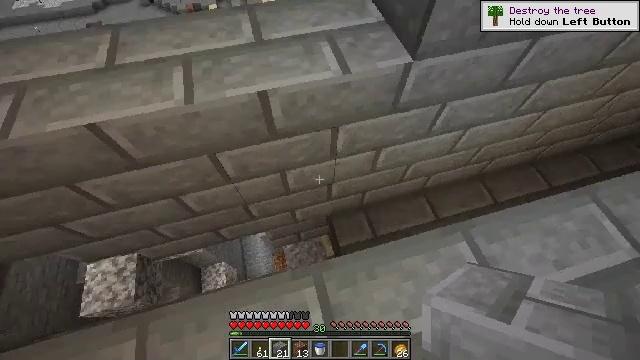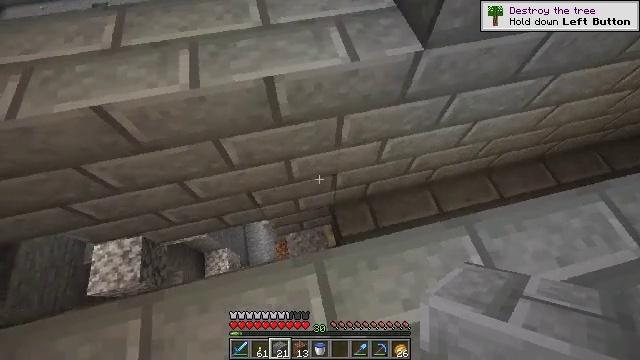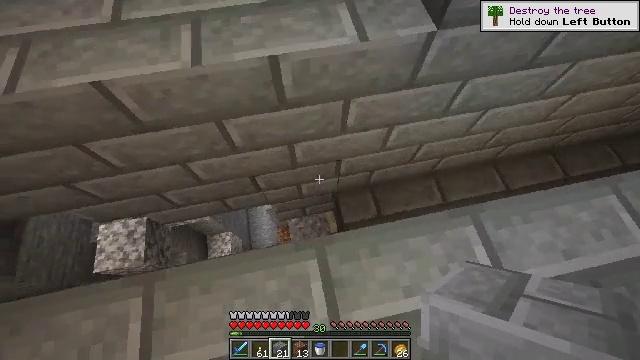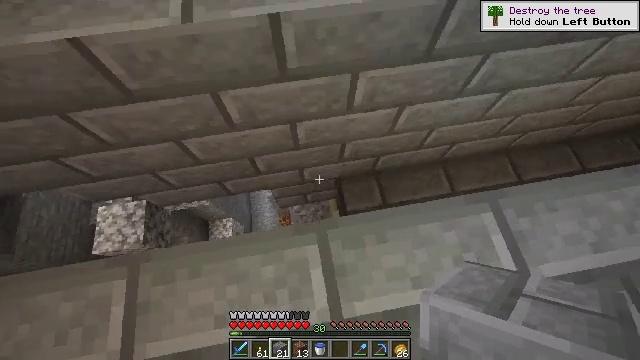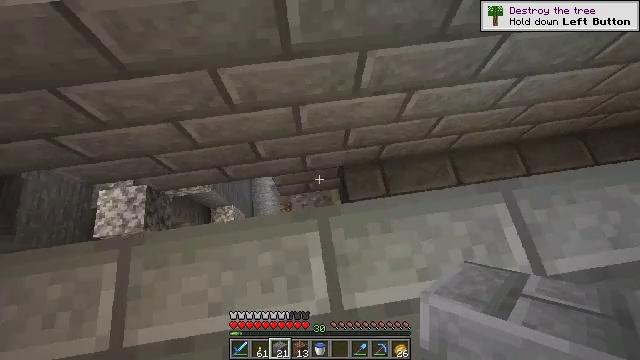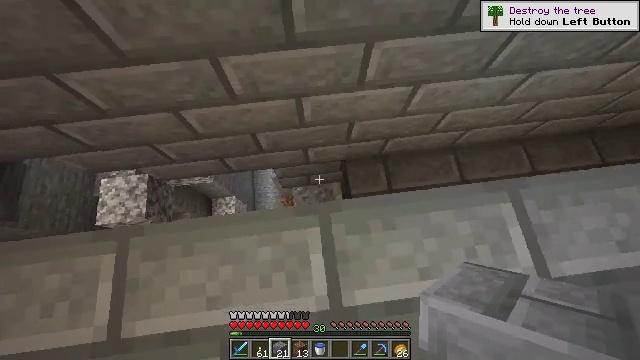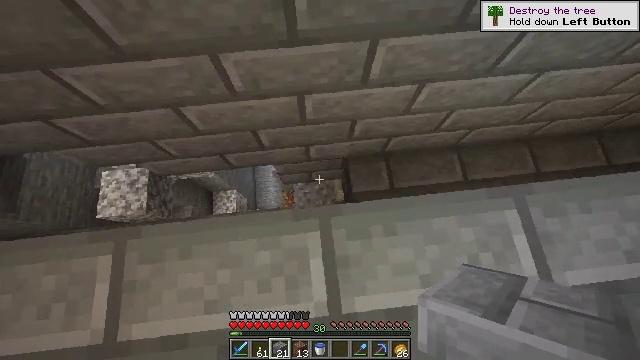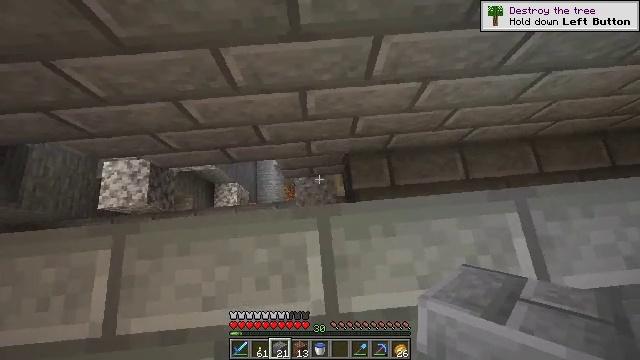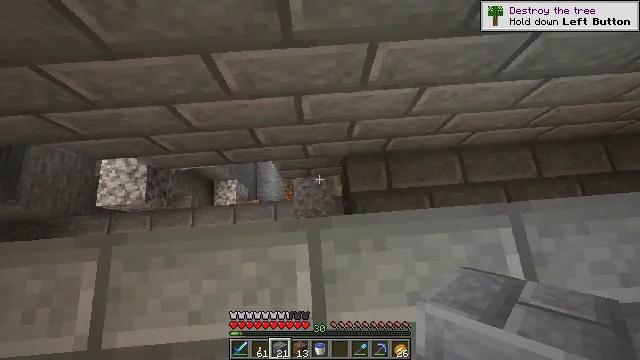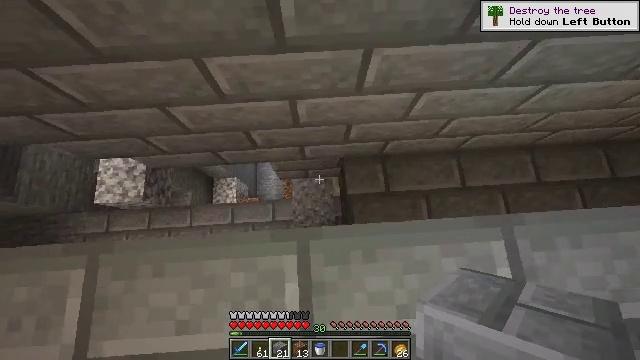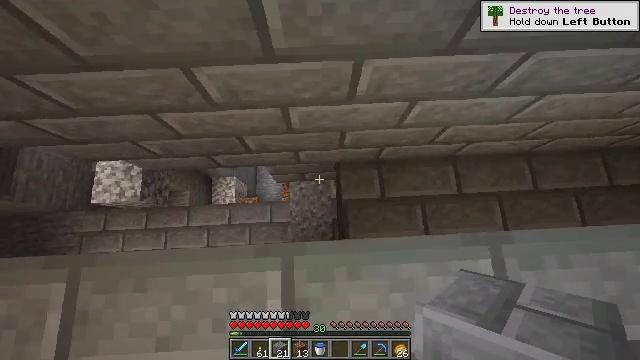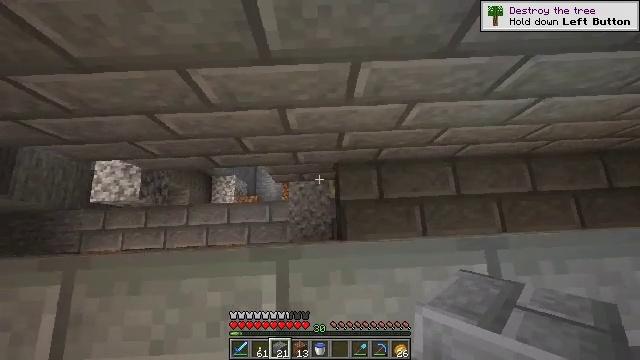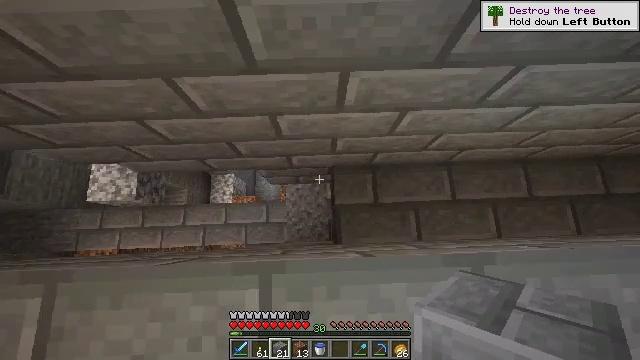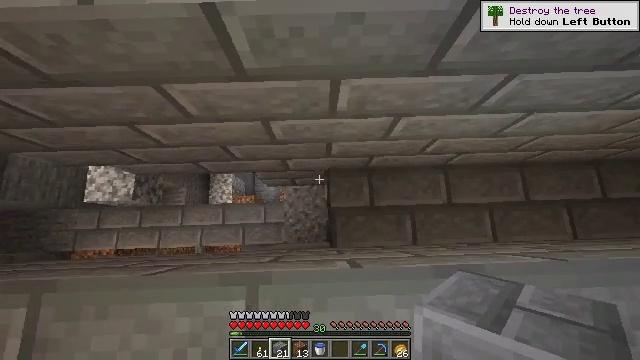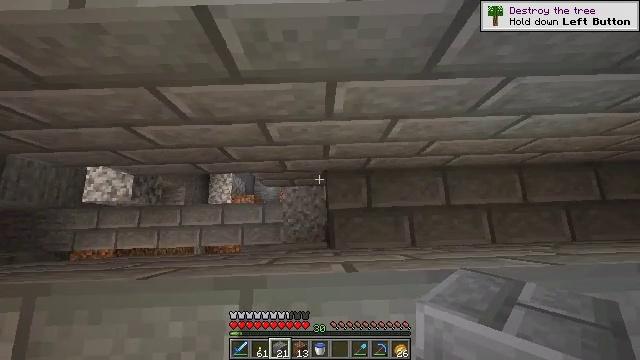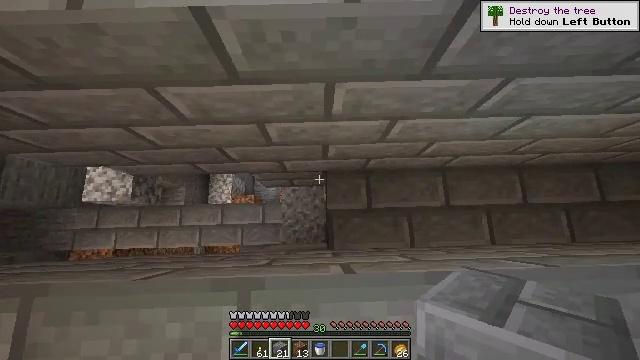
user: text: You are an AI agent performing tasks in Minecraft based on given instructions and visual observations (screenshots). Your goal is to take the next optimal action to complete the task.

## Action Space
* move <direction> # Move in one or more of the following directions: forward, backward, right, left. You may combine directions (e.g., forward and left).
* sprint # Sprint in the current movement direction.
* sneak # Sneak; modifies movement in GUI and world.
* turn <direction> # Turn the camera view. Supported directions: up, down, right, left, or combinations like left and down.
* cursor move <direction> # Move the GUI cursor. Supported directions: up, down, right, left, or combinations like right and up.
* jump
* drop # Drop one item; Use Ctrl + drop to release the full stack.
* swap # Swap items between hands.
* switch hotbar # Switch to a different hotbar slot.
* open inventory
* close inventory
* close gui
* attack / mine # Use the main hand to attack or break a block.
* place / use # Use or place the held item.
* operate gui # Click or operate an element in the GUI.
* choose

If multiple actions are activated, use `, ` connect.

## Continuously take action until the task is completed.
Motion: motion action
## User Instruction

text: Attack the brick slab to break it.
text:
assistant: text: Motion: sneak, turn left and down
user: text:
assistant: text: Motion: sneak, turn left and down
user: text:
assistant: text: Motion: sneak, turn left and down
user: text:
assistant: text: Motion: sneak, turn left and down
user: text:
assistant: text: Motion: move forward, sneak, turn left and down
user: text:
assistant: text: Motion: move forward, sneak, turn down
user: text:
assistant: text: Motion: move forward and move right, sneak, turn left and down
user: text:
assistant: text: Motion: move forward and move right, sneak
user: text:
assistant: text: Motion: move forward and move right, sneak
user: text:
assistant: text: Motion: move forward and move right, sneak
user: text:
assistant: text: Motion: move forward and move right, sneak
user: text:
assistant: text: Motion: move forward and move right, sneak
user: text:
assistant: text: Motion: sneak
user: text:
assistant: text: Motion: sneak
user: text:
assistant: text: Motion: sneak
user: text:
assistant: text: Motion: sneak
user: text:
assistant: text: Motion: sneak
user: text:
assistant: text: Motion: sneak
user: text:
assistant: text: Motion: sneak
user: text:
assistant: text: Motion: sneak
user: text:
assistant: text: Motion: sneak, turn right and up
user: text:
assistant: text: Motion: sneak
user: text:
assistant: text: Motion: sneak, turn right and up
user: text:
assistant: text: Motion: sneak, turn right and up
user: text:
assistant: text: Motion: sneak, turn right and up
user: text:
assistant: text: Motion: sneak, turn right and up
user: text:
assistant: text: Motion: sneak, turn right
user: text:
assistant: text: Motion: sneak, turn right
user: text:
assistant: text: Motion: sneak, turn right and up
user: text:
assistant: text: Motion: turn right and up